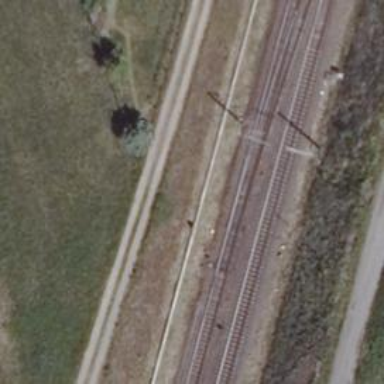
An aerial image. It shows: Railway track with contact line for electrification.